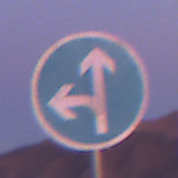
Verkehrszeichen: VorgeschriebeneFahrtrichtungGeradeausOderLinks
Umgebung: Outdoor, Nature
Tageszeit: Dawn
Wetter: PartlyCloudy
Licht: Natural
Jahreszeit: NotSpecified
Kontrast: MediumContrast